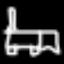
Label: bed